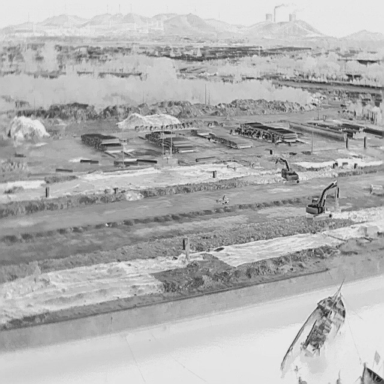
There is a bulk_carrier in the infrared image.